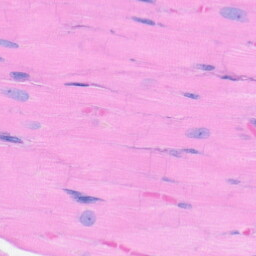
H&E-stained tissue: Heart